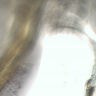
Metastatic tissue present: no